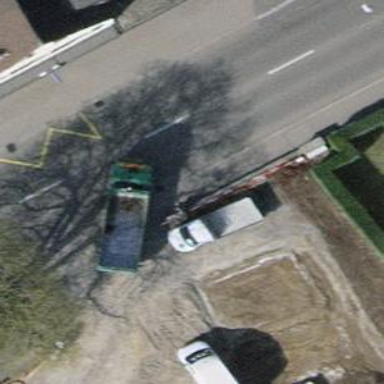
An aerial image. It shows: Bus stop with platform for public transport.